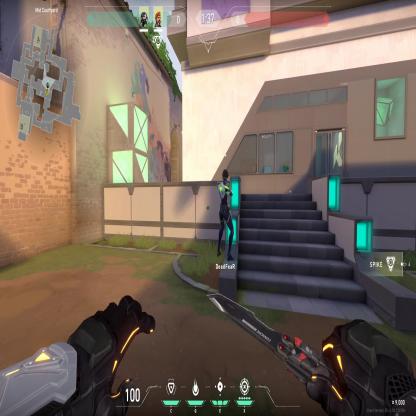
Label: teammate